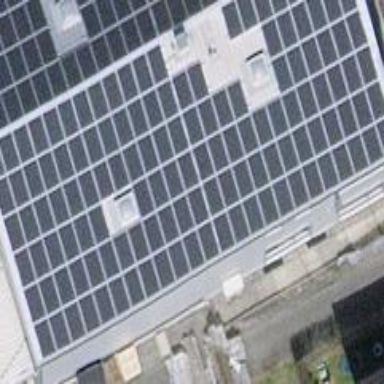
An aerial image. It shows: Solar power generator with photovoltaic panels.